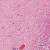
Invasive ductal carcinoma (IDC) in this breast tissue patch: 0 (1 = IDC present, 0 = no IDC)